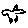
Label: bird